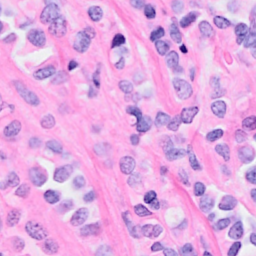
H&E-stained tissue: Breast